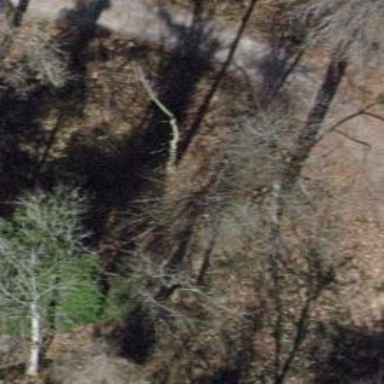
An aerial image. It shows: Culvert tunnel.